Question: I am trying to replicate the default tooltip styling used by the Google Graph API:

In particular the bolding of some of the text as seen above. As soon as I add my own tooltip I can no longer bold parts of the text as in the default view.
The label 'tooltip.textStyle' only offers one the option of changing the colour for the entire text displayed '{color: <string>, fontName: <string>, fontSize: <number>}'.
Any ideas?
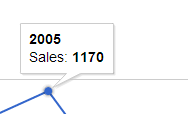
Answer: The default view is styled with the bold, while custom tooltips are not.
Depending on your chart type, you can enable HTML tooltips and use those to customize the format as explained <URL>. This will work for:
- - - - - - -
It is complicated to set up, but it will allow you maximum flexibility in how your tooltips are displayed.